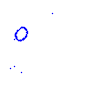
Particle: kaon